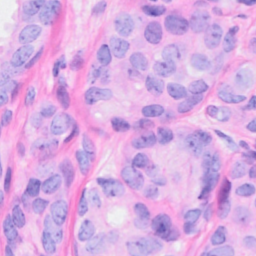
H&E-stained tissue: Breast